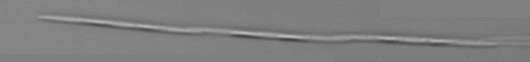
Label: Pseudo-nitzschia